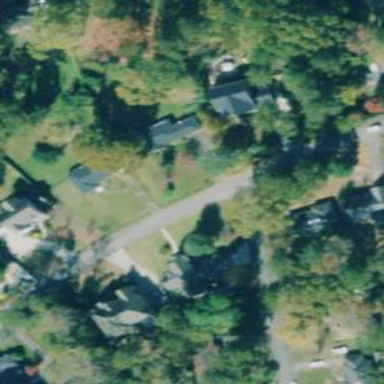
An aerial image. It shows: Residential road.